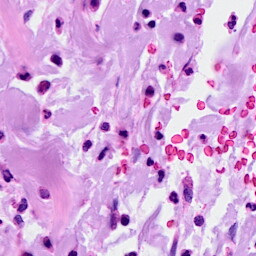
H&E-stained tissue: Breast